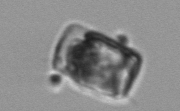
Label: Guinardia_delicatula